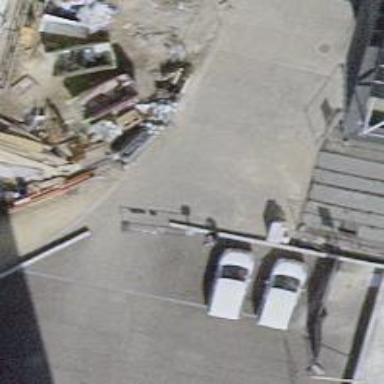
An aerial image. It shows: Entrance with barrier.